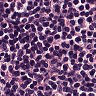
Metastatic tissue present: no